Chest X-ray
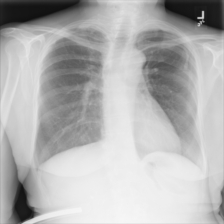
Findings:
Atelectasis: negative
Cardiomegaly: negative
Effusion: negative
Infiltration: negative
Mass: negative
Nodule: negative
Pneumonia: negative
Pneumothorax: negative
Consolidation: negative
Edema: negative
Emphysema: negative
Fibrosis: positive
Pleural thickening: negative
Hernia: negative